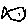
Label: fish